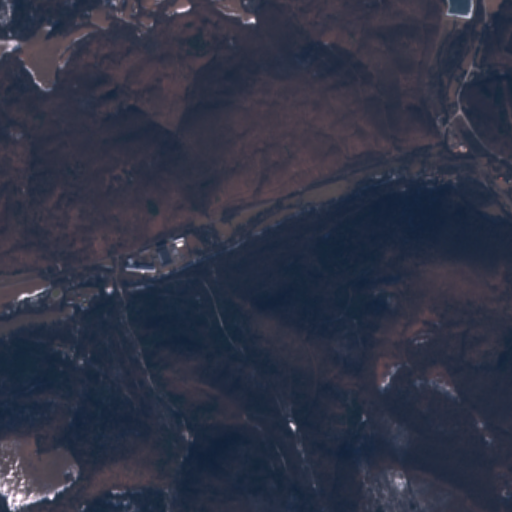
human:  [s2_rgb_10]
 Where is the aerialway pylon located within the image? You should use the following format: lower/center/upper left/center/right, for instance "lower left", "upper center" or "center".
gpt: The aerialway pylon is located in the lower left of the image.
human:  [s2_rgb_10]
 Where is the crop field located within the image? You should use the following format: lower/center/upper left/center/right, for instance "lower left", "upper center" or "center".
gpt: The crop field is located in the left of the image.
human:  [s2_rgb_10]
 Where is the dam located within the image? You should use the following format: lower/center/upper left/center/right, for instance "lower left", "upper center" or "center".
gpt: The dam is located in the upper right of the image.
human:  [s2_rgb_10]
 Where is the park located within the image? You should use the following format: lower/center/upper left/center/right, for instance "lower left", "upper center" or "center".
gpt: The park is located in the center left of the image.
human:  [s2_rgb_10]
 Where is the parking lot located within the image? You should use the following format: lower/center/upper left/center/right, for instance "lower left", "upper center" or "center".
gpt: The parking lot is located in the lower left of the image.
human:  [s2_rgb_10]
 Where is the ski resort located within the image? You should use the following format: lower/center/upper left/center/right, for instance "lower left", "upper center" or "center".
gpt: The ski resort is located in the lower left of the image.
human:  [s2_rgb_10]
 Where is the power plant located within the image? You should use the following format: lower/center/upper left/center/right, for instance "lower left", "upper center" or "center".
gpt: There is no power plant in the image.